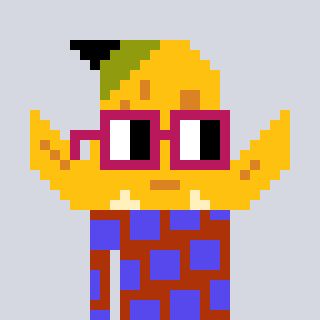
a pixel art character with square dark red glasses, a banana-shaped head and a hotbrown-colored body on a cool background